Interaction volume radius: 10 \u00c5
Interaction volume height: 20 \u00c5
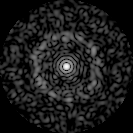
Disorder parameter: 0.8221